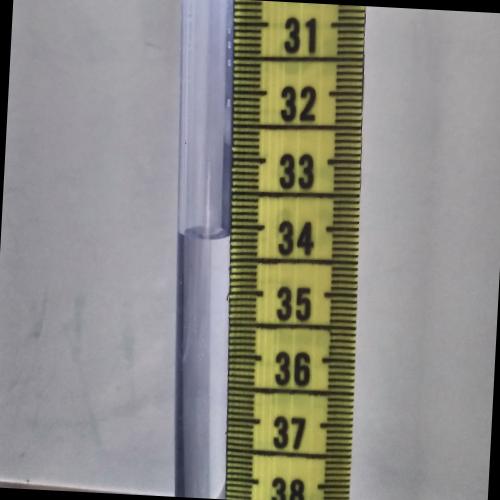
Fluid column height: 34.2 cm